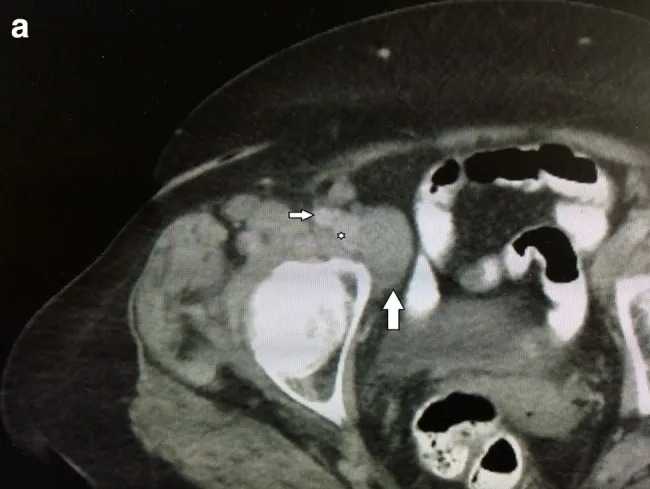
(a) CT scan demonstrating 3.3 cm right external iliac node (vertical arrow), right external iliac vein (asterisk), and right external iliac artery (horizontal arrow).
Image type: radiology (ct)